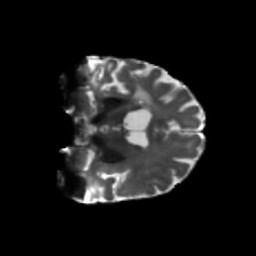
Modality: T2w
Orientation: coronal
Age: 68
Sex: female
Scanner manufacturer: siemens
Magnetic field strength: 3 T
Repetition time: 5.47 s
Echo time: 0.0854 s